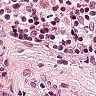
Metastatic tissue present: no